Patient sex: M
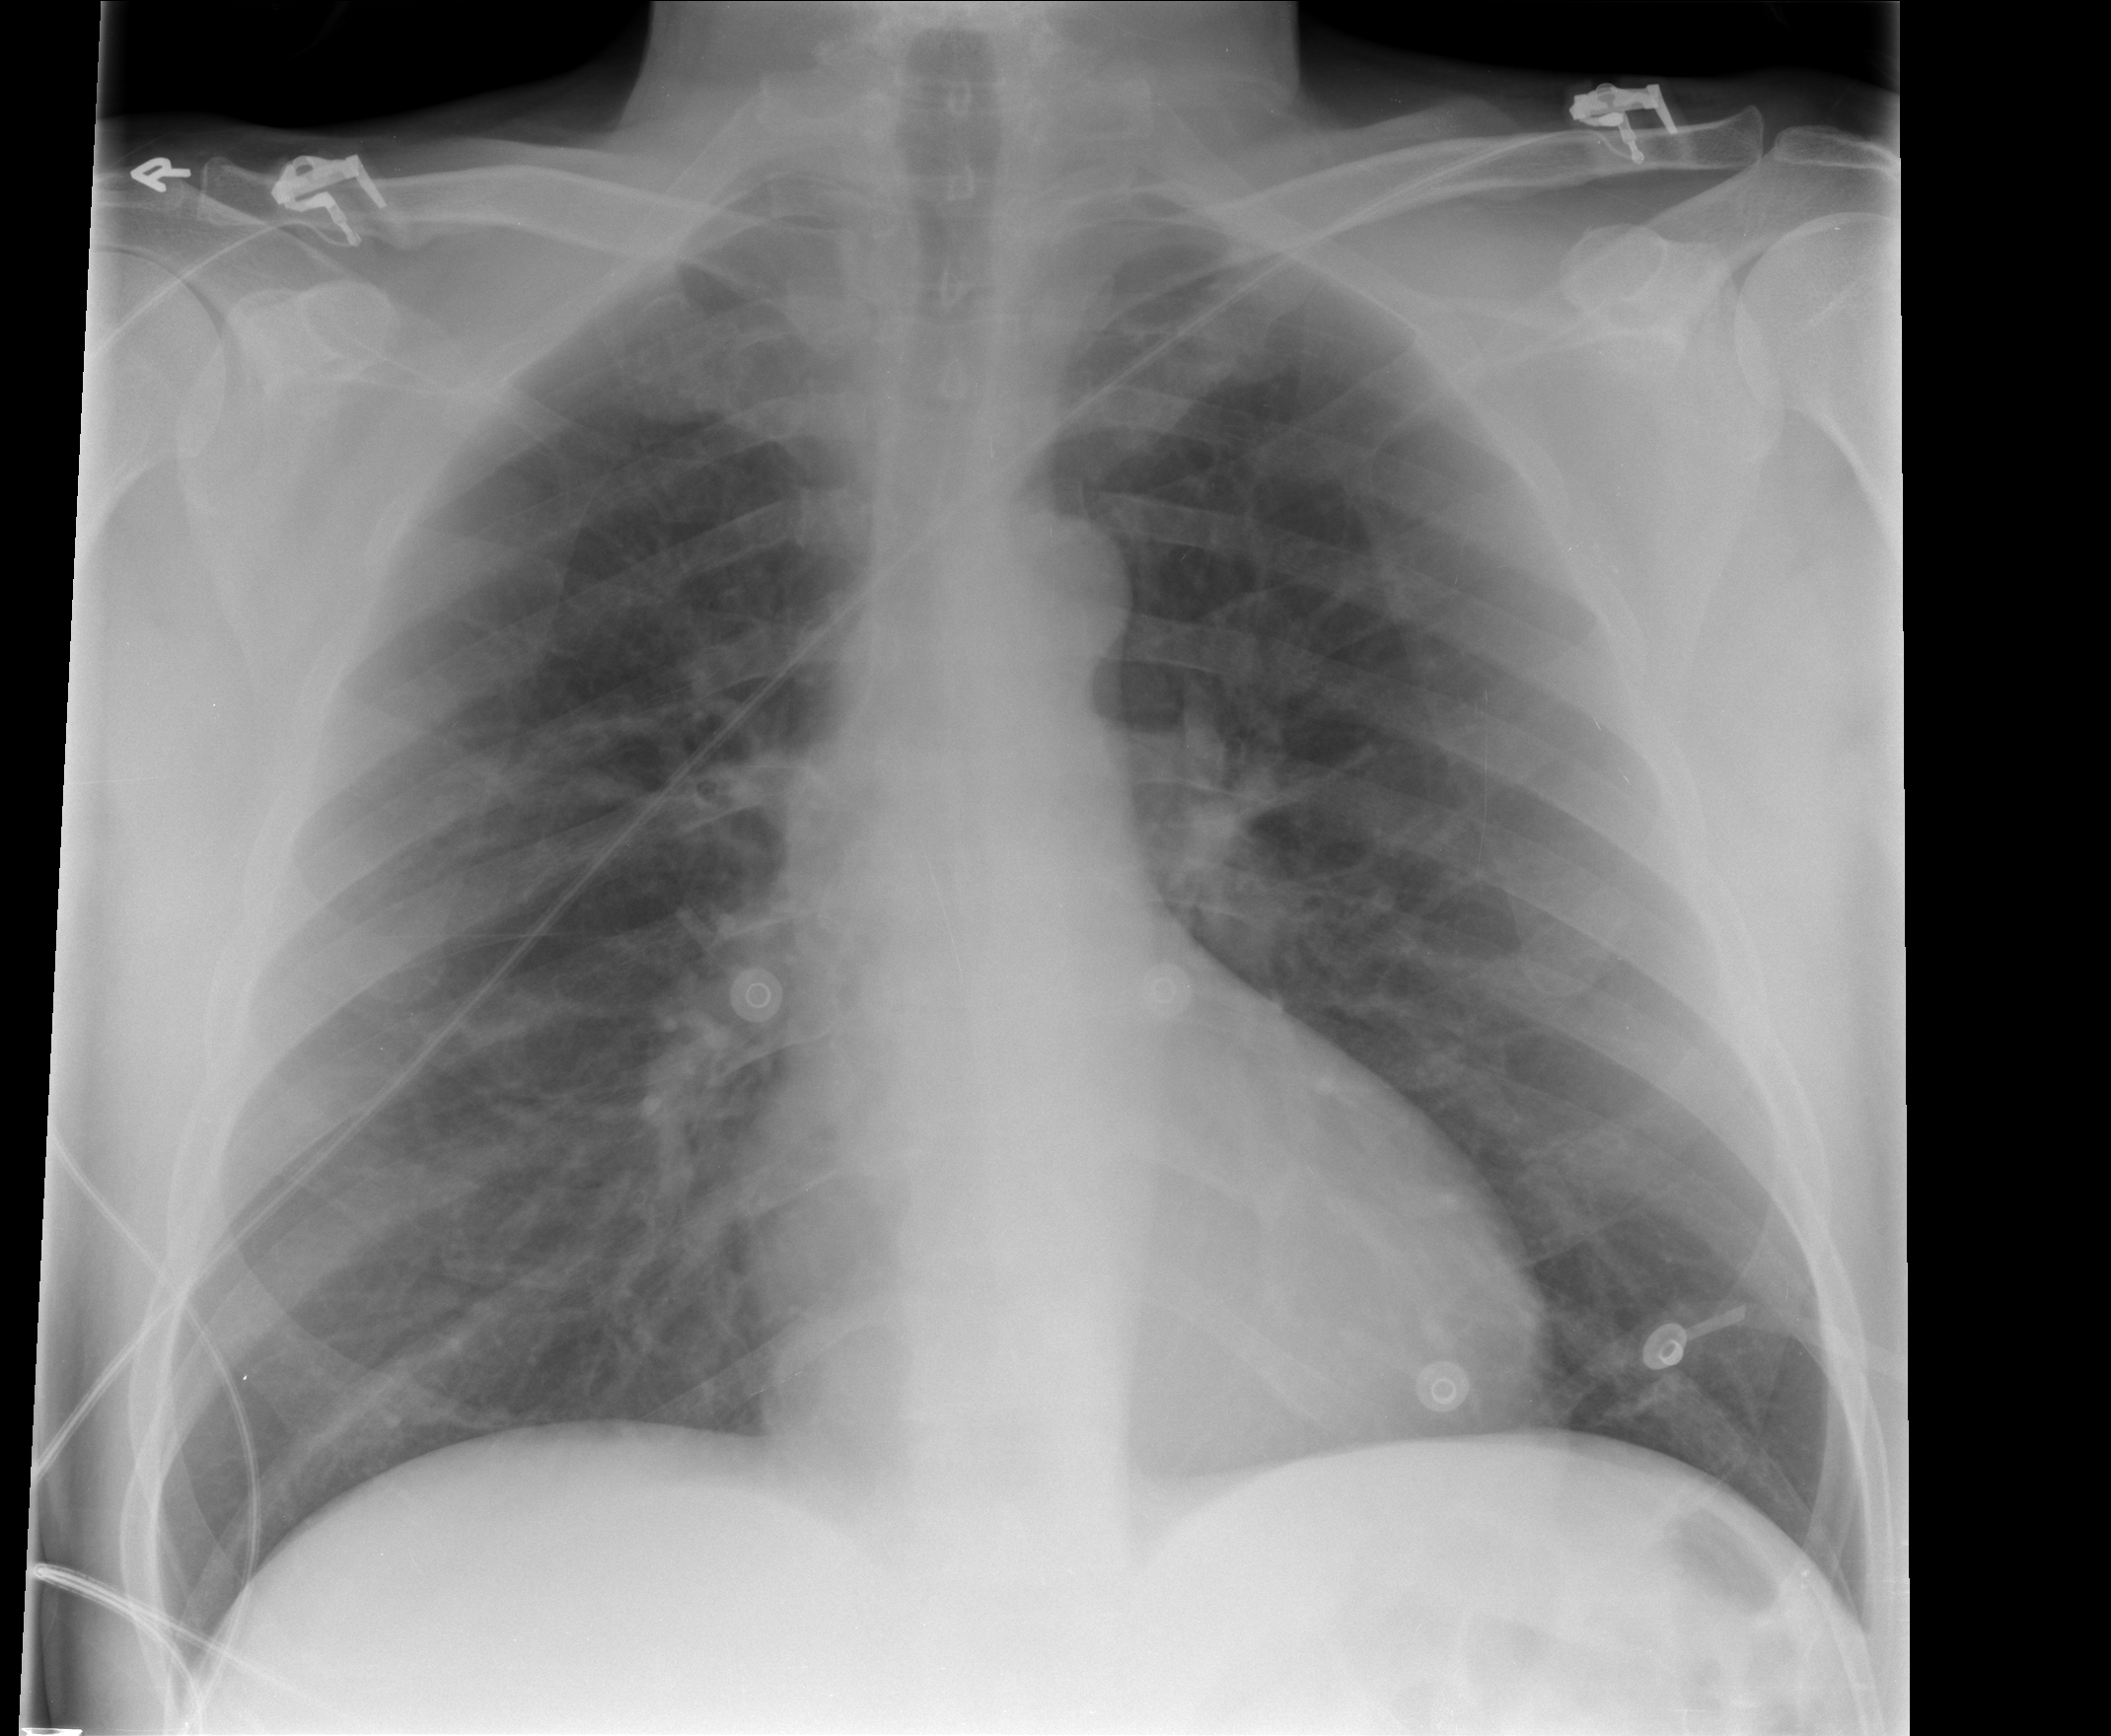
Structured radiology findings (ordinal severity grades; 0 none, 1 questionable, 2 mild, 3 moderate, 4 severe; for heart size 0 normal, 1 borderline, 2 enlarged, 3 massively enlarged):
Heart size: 0
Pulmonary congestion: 1
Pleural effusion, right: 0
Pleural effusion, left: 0
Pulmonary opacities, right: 0
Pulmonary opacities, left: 0
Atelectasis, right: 2
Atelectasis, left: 2